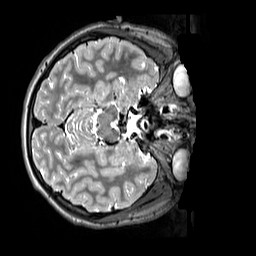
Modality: T2w
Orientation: axial
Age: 11
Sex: male
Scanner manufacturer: siemens
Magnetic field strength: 3 T
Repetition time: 3.2 s
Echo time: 0.408 s